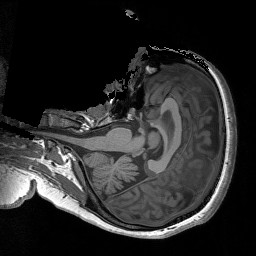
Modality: T1w
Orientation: axial